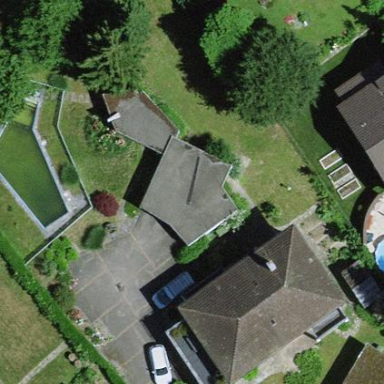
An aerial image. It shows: Garage.